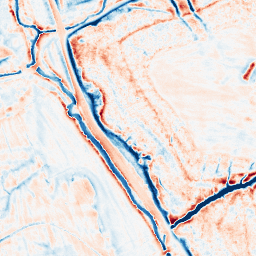
Category: edge_preserving
Decomposition family: guided
Decomposition parameters: radius: 4
eps: 1
Upsampling method: bspline
Upsampling parameters: scale: 4
Upsampling scale: 4